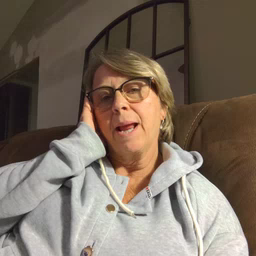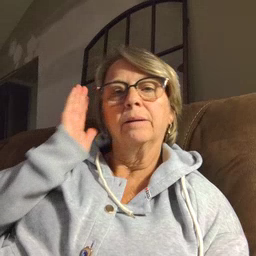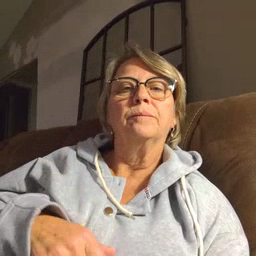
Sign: bed